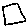
Label: square